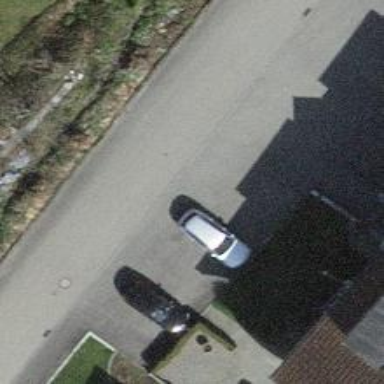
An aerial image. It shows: Sidewalk along the footway.